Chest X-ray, PA view. Patient: 42 years old, sex F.
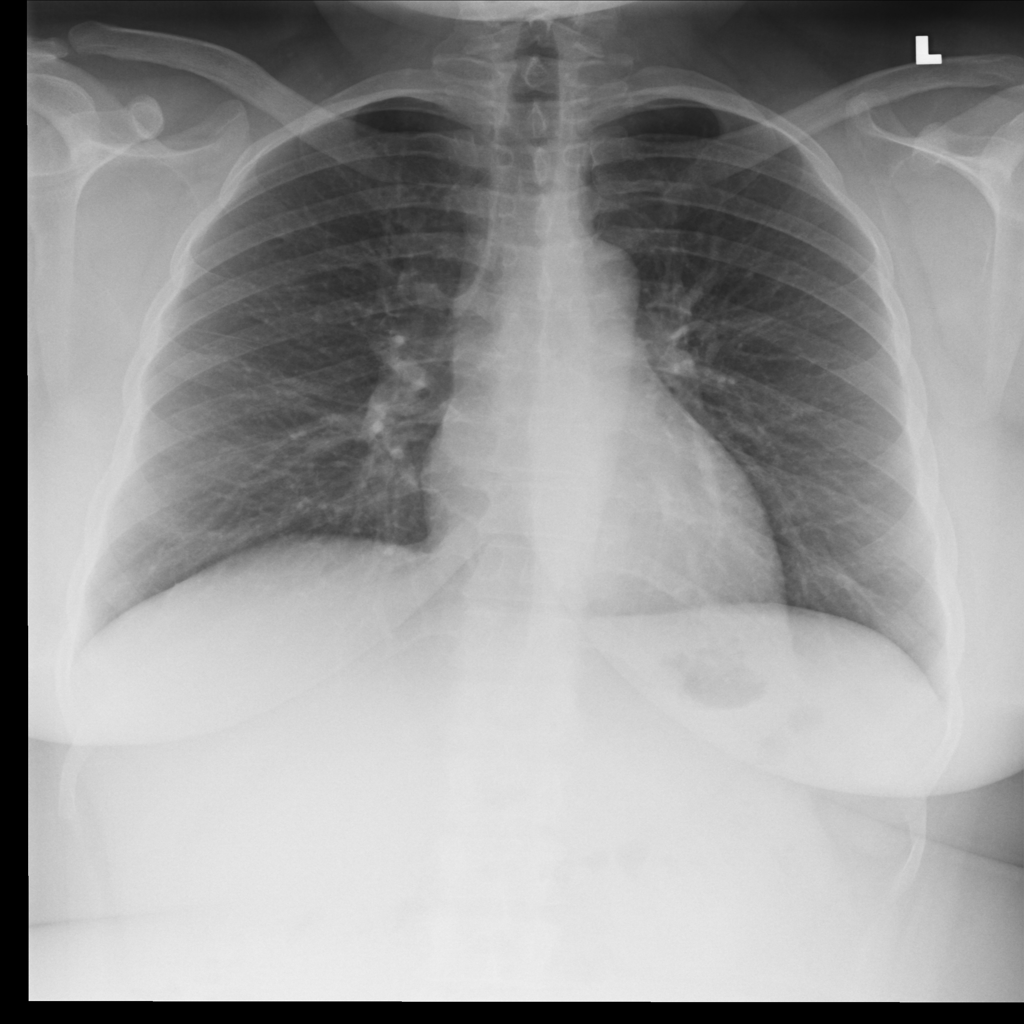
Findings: No Finding